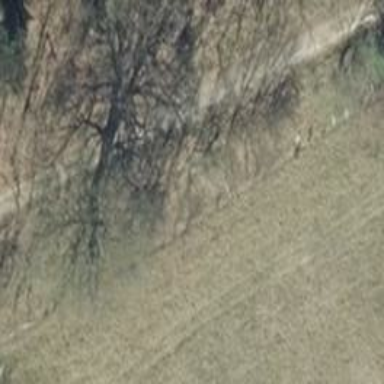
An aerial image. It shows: Hunting stand.